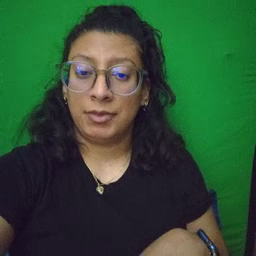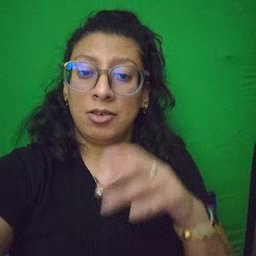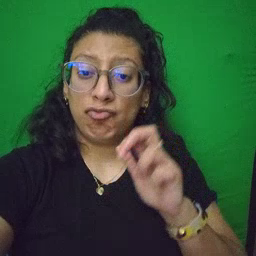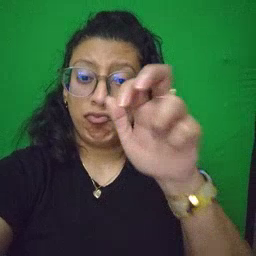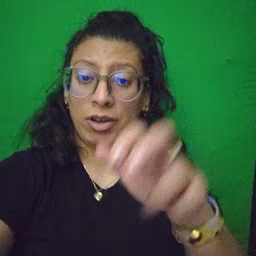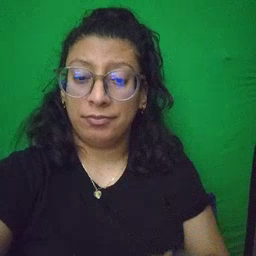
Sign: ride